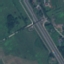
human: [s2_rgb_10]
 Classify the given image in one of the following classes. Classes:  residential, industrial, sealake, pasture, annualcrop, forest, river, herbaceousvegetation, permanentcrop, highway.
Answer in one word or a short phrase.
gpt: Highway